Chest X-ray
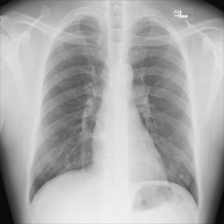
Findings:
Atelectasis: negative
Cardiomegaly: negative
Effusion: negative
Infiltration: negative
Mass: negative
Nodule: positive
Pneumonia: negative
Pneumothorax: negative
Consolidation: negative
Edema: negative
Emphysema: negative
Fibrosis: negative
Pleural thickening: negative
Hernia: negative